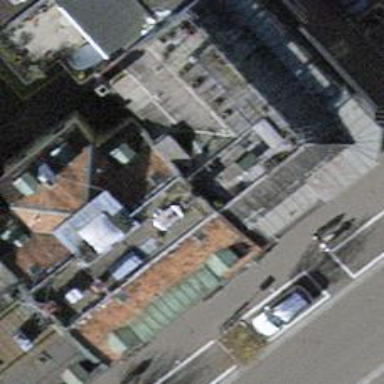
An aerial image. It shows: Restaurant.